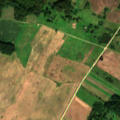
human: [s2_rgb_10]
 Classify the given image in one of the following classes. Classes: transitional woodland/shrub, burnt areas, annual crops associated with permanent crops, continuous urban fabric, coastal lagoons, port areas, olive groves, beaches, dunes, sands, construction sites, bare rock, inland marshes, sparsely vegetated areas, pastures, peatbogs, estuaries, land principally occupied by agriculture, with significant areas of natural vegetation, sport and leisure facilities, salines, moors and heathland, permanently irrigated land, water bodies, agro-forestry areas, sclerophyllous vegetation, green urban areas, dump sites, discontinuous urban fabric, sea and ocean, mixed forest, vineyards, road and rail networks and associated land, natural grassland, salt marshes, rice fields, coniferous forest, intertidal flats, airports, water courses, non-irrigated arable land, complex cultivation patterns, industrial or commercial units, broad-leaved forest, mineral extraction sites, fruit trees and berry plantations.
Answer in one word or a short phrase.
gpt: non-irrigated arable land, complex cultivation patterns, land principally occupied by agriculture, with significant areas of natural vegetation, broad-leaved forest